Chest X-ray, PA view. Patient: 70 years old, sex M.
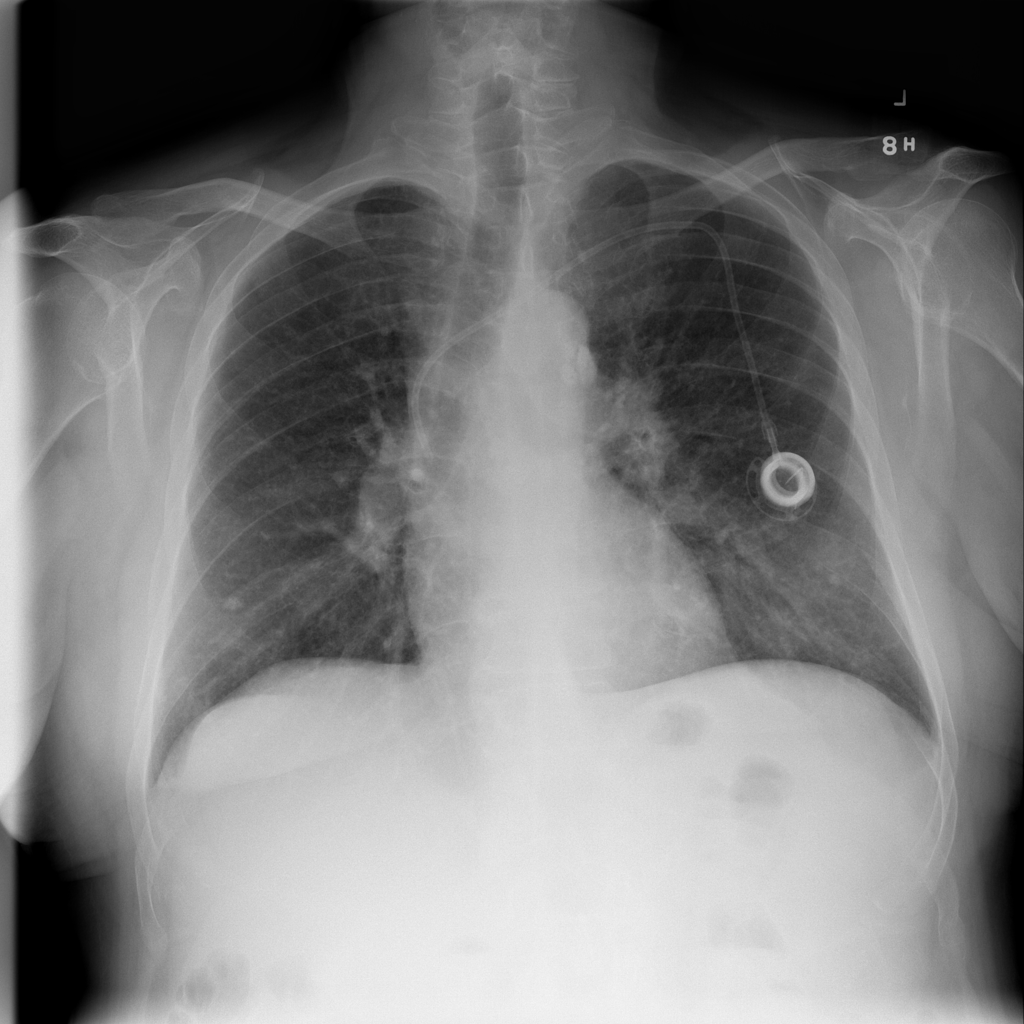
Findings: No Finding